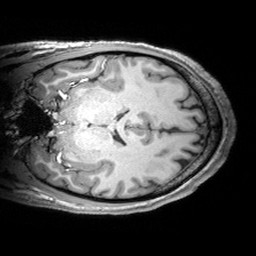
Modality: T1w
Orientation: coronal
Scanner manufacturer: siemens
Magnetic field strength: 3 T
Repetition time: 2.53 s
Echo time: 0.00299 s